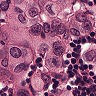
Metastatic tissue present: yes